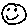
Label: smiley face